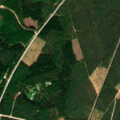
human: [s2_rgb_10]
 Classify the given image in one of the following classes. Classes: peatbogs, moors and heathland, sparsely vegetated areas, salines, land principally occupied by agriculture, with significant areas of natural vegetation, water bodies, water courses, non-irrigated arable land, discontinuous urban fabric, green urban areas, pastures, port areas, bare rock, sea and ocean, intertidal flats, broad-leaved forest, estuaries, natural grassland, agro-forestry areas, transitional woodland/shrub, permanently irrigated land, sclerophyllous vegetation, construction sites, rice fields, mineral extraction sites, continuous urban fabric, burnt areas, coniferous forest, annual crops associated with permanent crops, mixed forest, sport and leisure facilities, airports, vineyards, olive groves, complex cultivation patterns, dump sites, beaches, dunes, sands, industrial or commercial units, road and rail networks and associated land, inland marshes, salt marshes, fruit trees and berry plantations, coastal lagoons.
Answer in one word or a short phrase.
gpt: broad-leaved forest, coniferous forest